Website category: movie
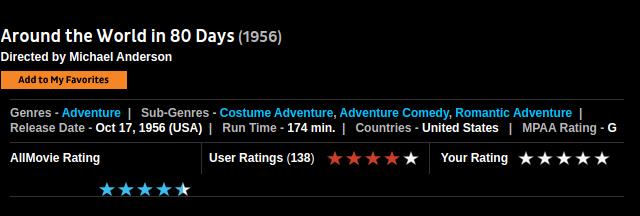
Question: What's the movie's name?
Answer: Around the World in 80 Days

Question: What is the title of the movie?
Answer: Around the World in 80 Days

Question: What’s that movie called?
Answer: Around the World in 80 Days

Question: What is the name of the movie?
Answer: Around the World in 80 Days

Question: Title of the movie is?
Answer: Around the World in 80 Days

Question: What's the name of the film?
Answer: Around the World in 80 Days

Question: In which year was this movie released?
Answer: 1956

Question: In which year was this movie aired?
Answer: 1956

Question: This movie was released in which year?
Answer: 1956

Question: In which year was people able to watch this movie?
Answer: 1956

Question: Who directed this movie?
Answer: Michael Anderson

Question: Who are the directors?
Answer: Michael Anderson

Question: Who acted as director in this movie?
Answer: Michael Anderson

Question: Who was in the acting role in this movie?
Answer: Michael Anderson

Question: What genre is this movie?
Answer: Adventure

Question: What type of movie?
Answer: Adventure

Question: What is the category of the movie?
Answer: Adventure

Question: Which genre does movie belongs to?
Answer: Adventure

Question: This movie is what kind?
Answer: Adventure

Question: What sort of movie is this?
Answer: Adventure

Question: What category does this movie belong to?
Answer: Adventure

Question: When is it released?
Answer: Oct 17, 1956 (USA)

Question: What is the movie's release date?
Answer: Oct 17, 1956 (USA)

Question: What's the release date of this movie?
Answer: Oct 17, 1956 (USA)

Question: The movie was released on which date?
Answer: Oct 17, 1956 (USA)

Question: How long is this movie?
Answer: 174 min.

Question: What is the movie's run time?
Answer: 174 min.

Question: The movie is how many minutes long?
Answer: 174 min.

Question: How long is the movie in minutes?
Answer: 174 min.

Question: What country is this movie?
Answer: United States

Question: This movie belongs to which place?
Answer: United States

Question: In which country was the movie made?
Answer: United States

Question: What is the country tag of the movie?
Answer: United States

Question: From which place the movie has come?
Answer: United States